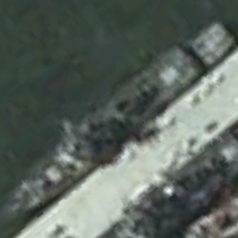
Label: cruiser